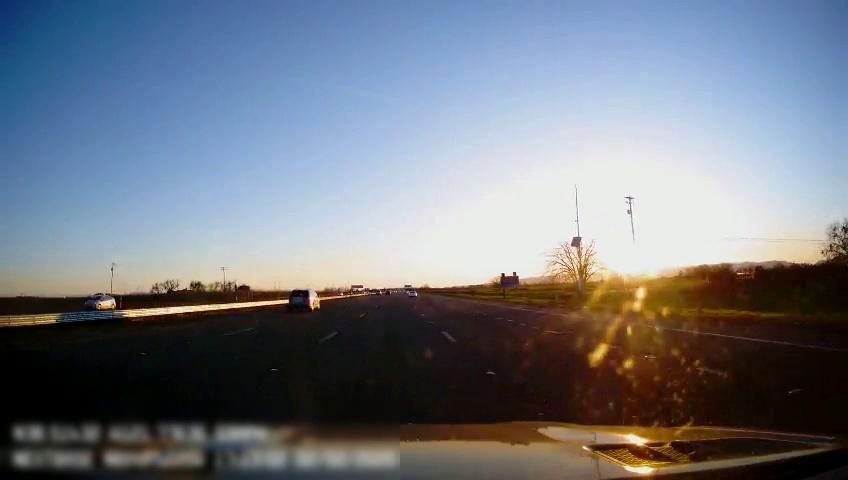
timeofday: Day
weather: Sunny
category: Drivable Space
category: Vehicles | SUV
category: Vehicles | Car
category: Lanes | Alternate Lane
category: Lanes | Alternate Lane
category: Lanes | Current Lane
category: Lanes | Current Lane
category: Lanes | Alternate Lane
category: Lanes | Alternate Lane
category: Traffic | Signs